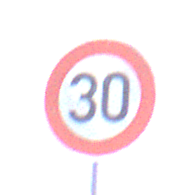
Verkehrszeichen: Geschwindigkeit30
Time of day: SunriseSunset
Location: Outdoor (Nature)
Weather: Overcast
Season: NotSpecified
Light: Natural